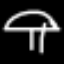
Label: mushroom